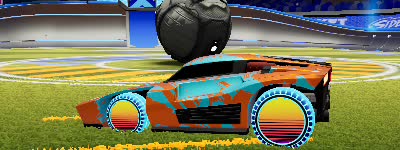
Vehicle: breakout